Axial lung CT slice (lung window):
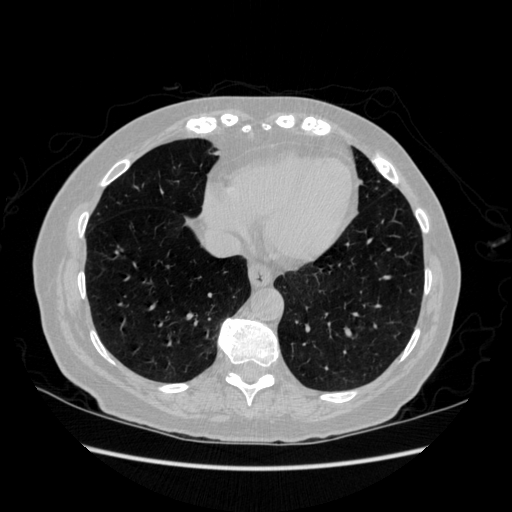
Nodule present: no